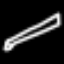
Label: pencil